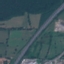
Label: Highway